Question: I'm trying to connect to a SQL Database and read/write data to it. Some context - Visual Studio 2015, Windows 10, Connecting to SQL Server 2005 over VPN, Using ADO.Net 4.1. My code is as follows:
'''
Imports System.Data.SqlClient
Class MainWindow
Dim con As New SqlConnection
Dim cmd As New SqlCommand
Private Sub btn_WriteInt_Click(sender As Object, e As RoutedEventArgs) Handles btn_WriteInt.Click
Try
'Establish connection to SQL Database
con.ConnectionString = "Data Source=serverIP;Initial Catalog=mydatabase;Persist Security Info=True;User ID=user;Password=password"
con.Open()
cmd.Connection = con
'Save data to table
Dim int_IntTest As Integer = Int(txt_IntTest.Text)
cmd.CommandText = "INSERT INTO tbl_SQLTest([IntTest]) VALUES('" & txt_IntTest.Text & "')"
cmd.ExecuteNonQuery()
Catch ex As Exception
MessageBox.Show("Error while inserting record on table..." & ex.Message, "Insert Records")
Finally
con.Close()
End Try
End Sub
Private Sub btn_TestInt_Click(sender As Object, e As RoutedEventArgs) Handles btn_TestInt.Click
Dim int_IntTest As Integer = Int(txt_IntTest.Text)
MsgBox(int_IntTest)
End Sub
End Class
'''
The SQL Server table looks like this: <URL>
When I run the application, enter "2" into txt_IntTest and click btn_WriteInt, I get the following error:

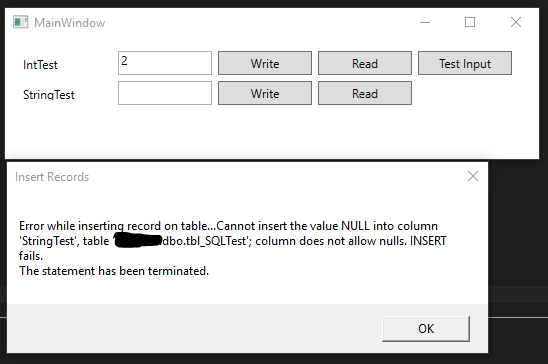
Answer: When you insert a new row in the table if you don't add a value for 'StringTest' column null is added, so you need to do one of these:
- - - '''''StringTest'